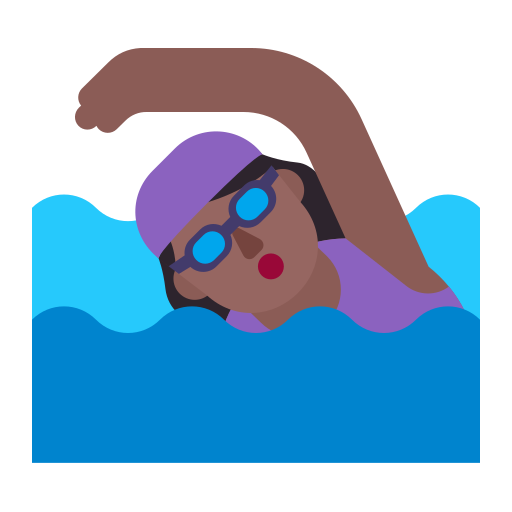
woman swimming flat  dark